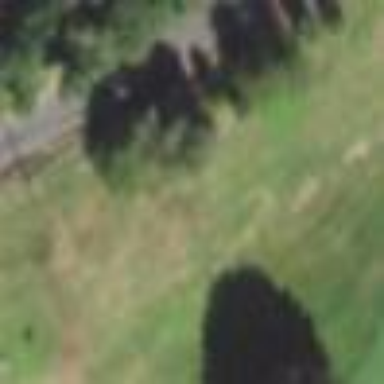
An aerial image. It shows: Area with grass used as rough in golf course.